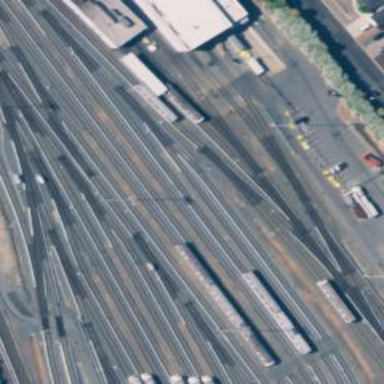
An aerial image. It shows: Electrified rail in service yard.